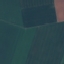
Land use / land cover class: AnnualCrop